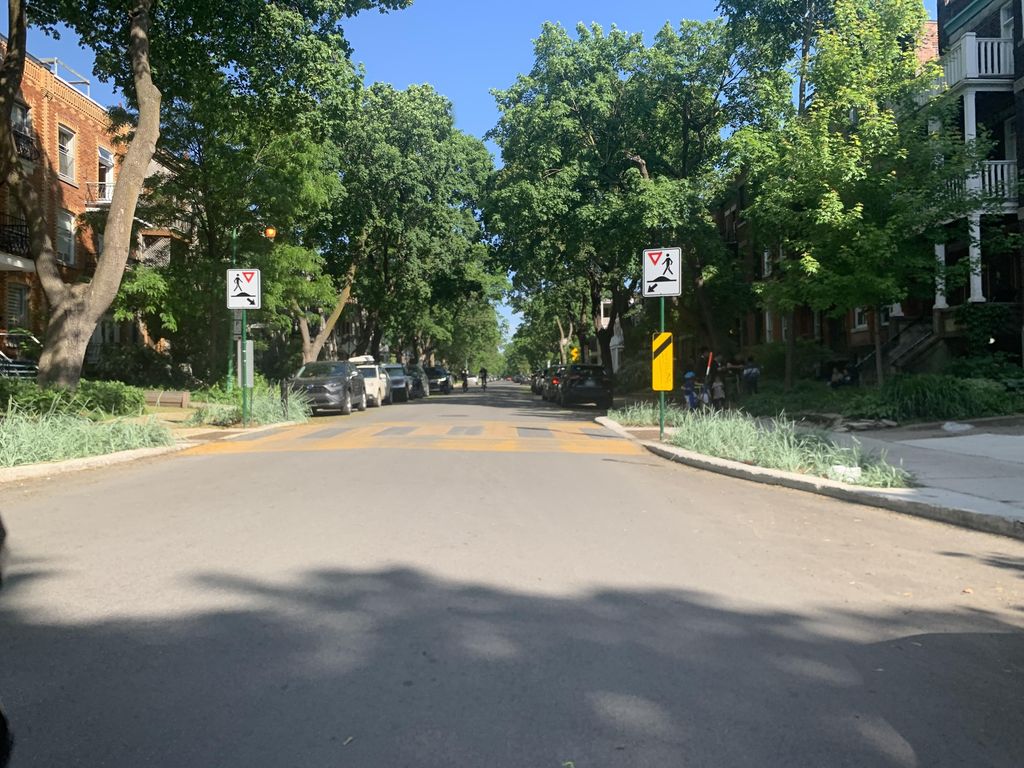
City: montreal